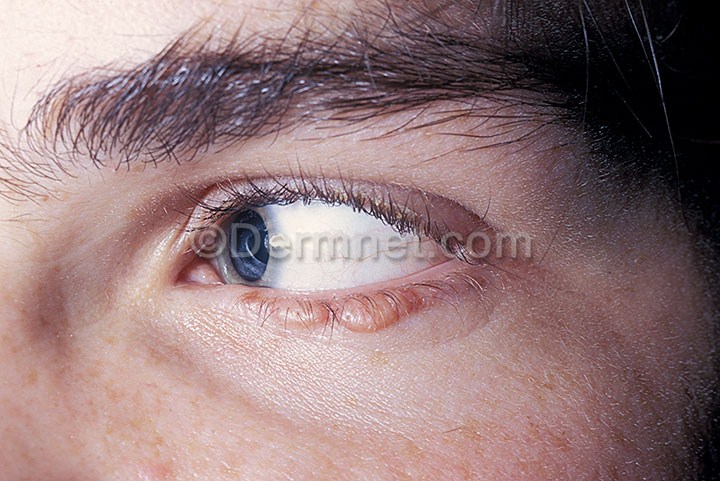
Disease: Systemic Disease